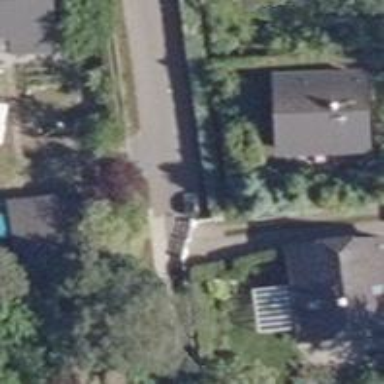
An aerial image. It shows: Residential road with asphalt surface.